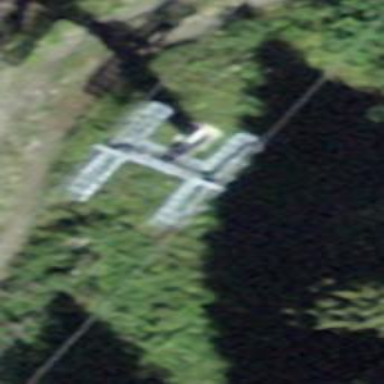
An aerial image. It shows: Chair lift captured from aerial perspective.